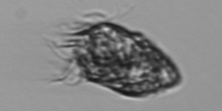
Label: Strombidium_morphotype1